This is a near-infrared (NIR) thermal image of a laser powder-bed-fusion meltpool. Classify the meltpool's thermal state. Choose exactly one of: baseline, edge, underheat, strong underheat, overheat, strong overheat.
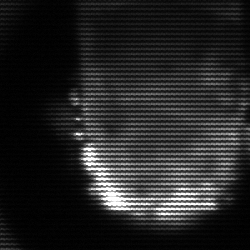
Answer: baseline